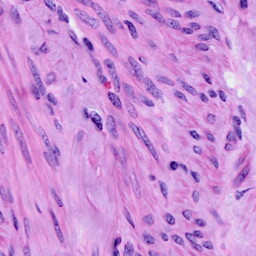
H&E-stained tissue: Cervix